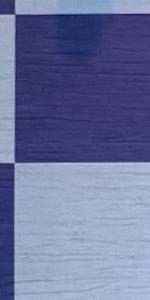
Label: Empty